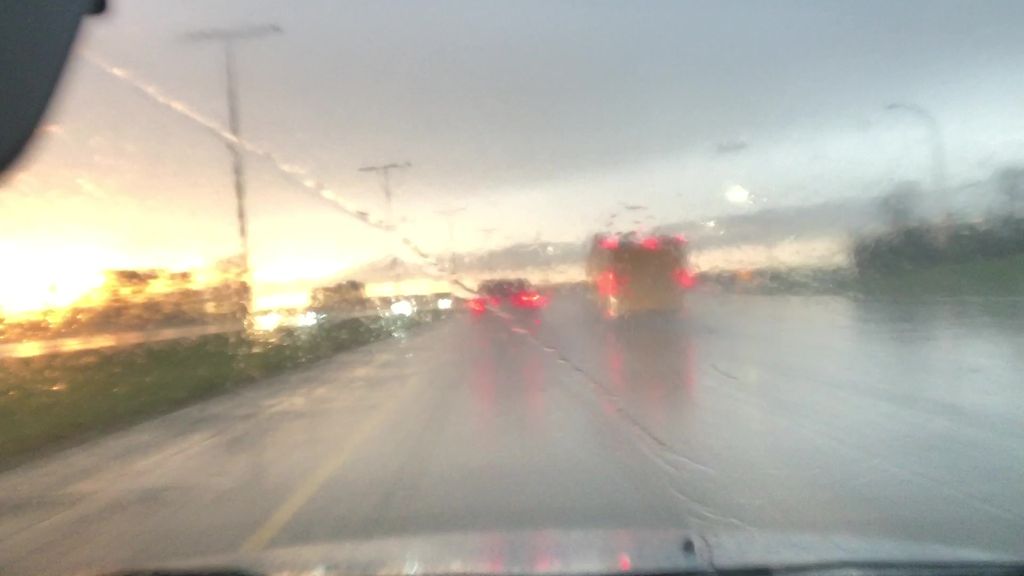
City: edmonton